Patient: sex M, age 52
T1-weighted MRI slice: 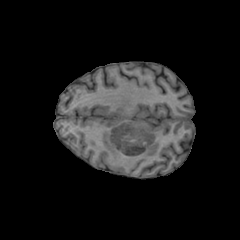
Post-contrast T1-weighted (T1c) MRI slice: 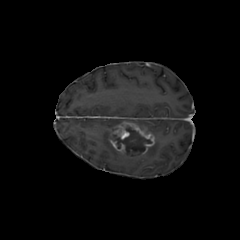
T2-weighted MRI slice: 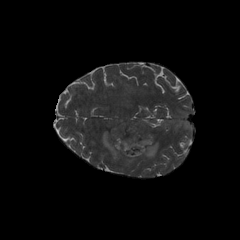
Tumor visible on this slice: yes
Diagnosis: Glioblastoma, IDH-wildtype
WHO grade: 4